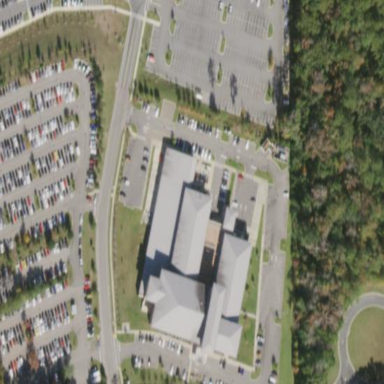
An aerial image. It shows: College building.